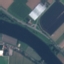
Land use / land cover: River